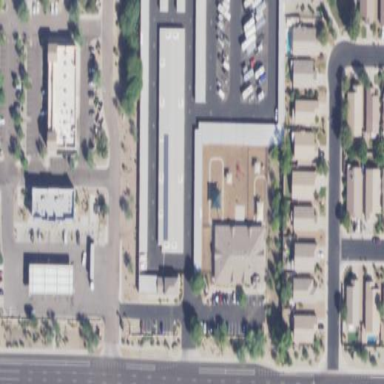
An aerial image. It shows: Storage rental shop.